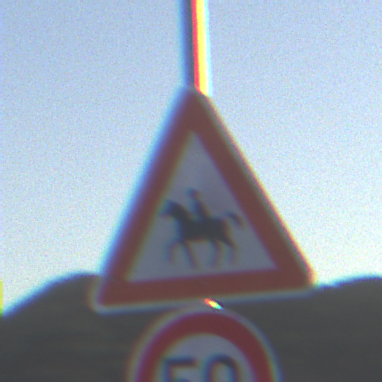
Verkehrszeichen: ReiterRechts
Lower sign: Geschwindigkeit50
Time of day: SunriseSunset
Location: Outdoor (Nature)
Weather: Clear
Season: NotSpecified
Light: Natural